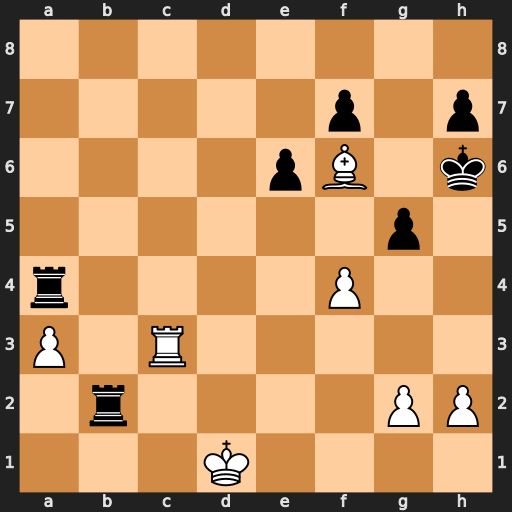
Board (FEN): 8/5p1p/4pB1k/6p1/r4P2/P1R5/1r4PP/3K4
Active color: w
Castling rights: -
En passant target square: -
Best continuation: Rh3+ Kg6 Bxb2